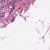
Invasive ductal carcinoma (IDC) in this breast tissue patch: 1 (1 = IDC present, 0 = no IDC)